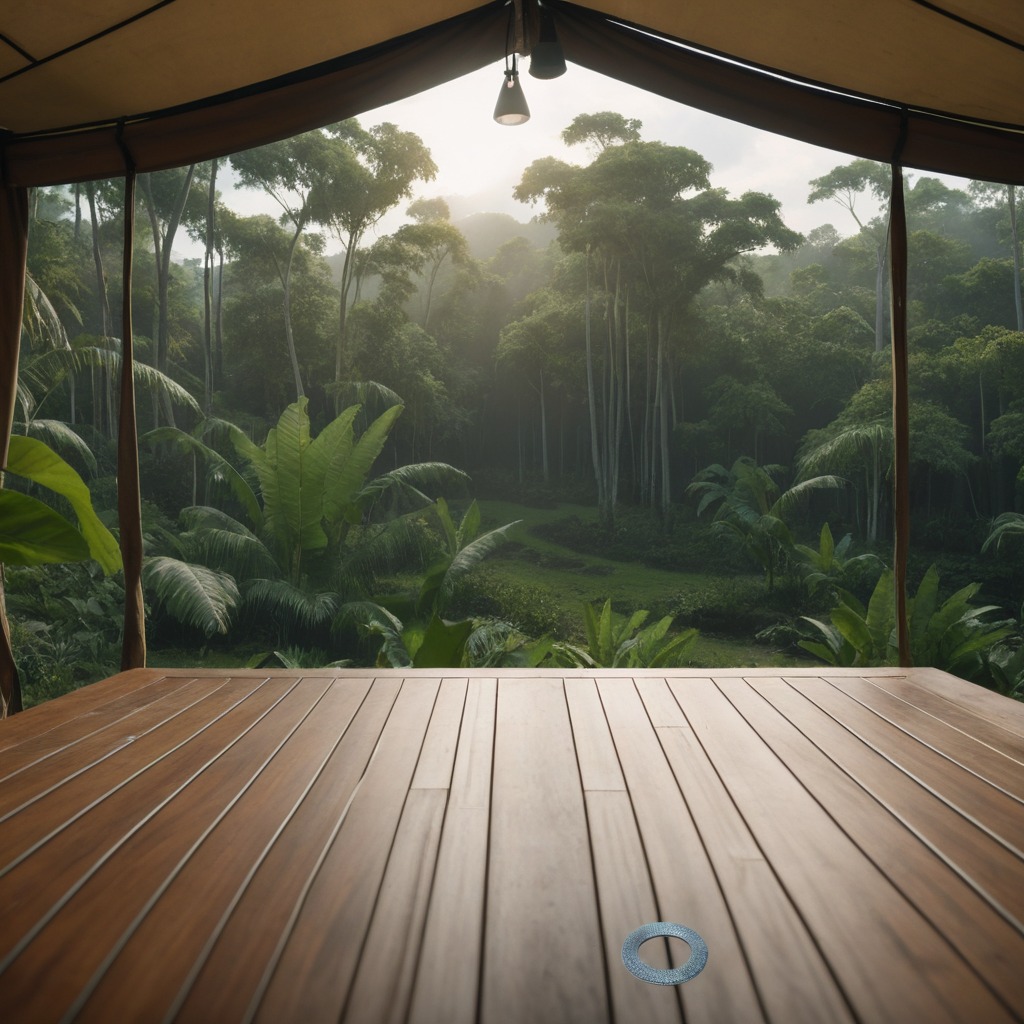
A flat metal washer is lying on a wooden table inside a jungle field workshop tent humid ambient light worn but